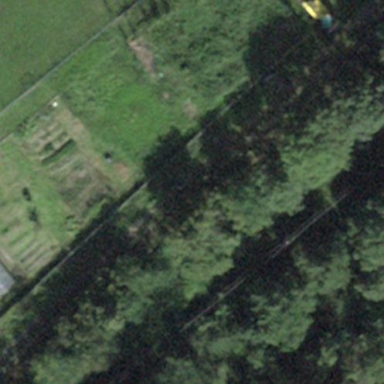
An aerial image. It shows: Area designated for allotments.